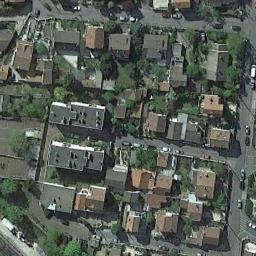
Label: dense_residential